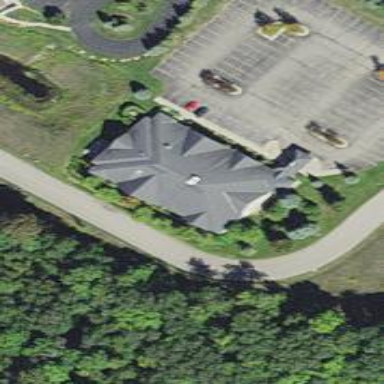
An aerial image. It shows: Healthcare clinic is depicted in the image.